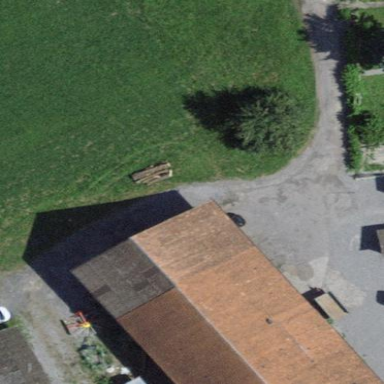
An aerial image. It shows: Farmyard area.